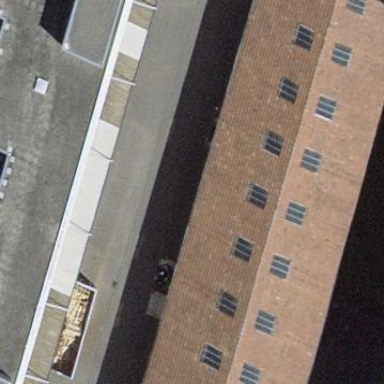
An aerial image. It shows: Industrial building.